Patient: sex M, age 58
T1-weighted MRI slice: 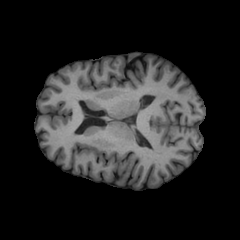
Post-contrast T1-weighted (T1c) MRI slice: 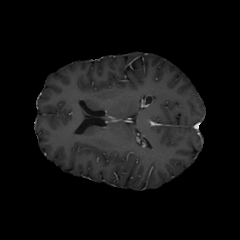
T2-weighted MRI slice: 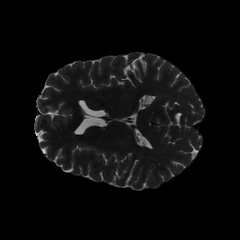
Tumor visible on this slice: no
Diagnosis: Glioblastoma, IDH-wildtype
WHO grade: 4